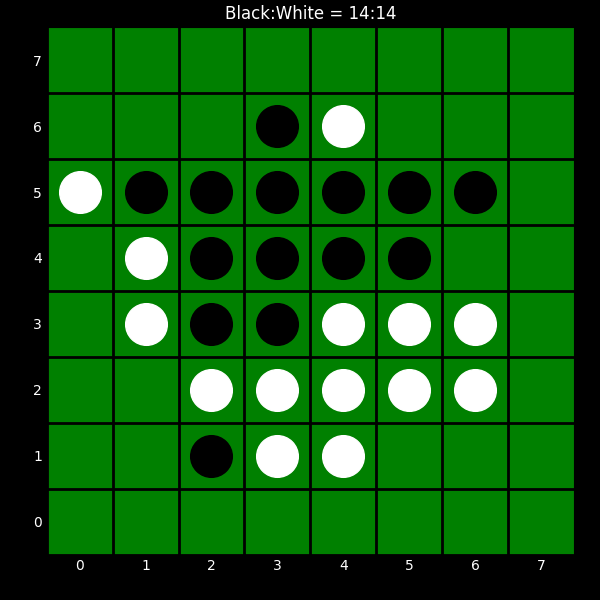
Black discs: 14
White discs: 14